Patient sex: F
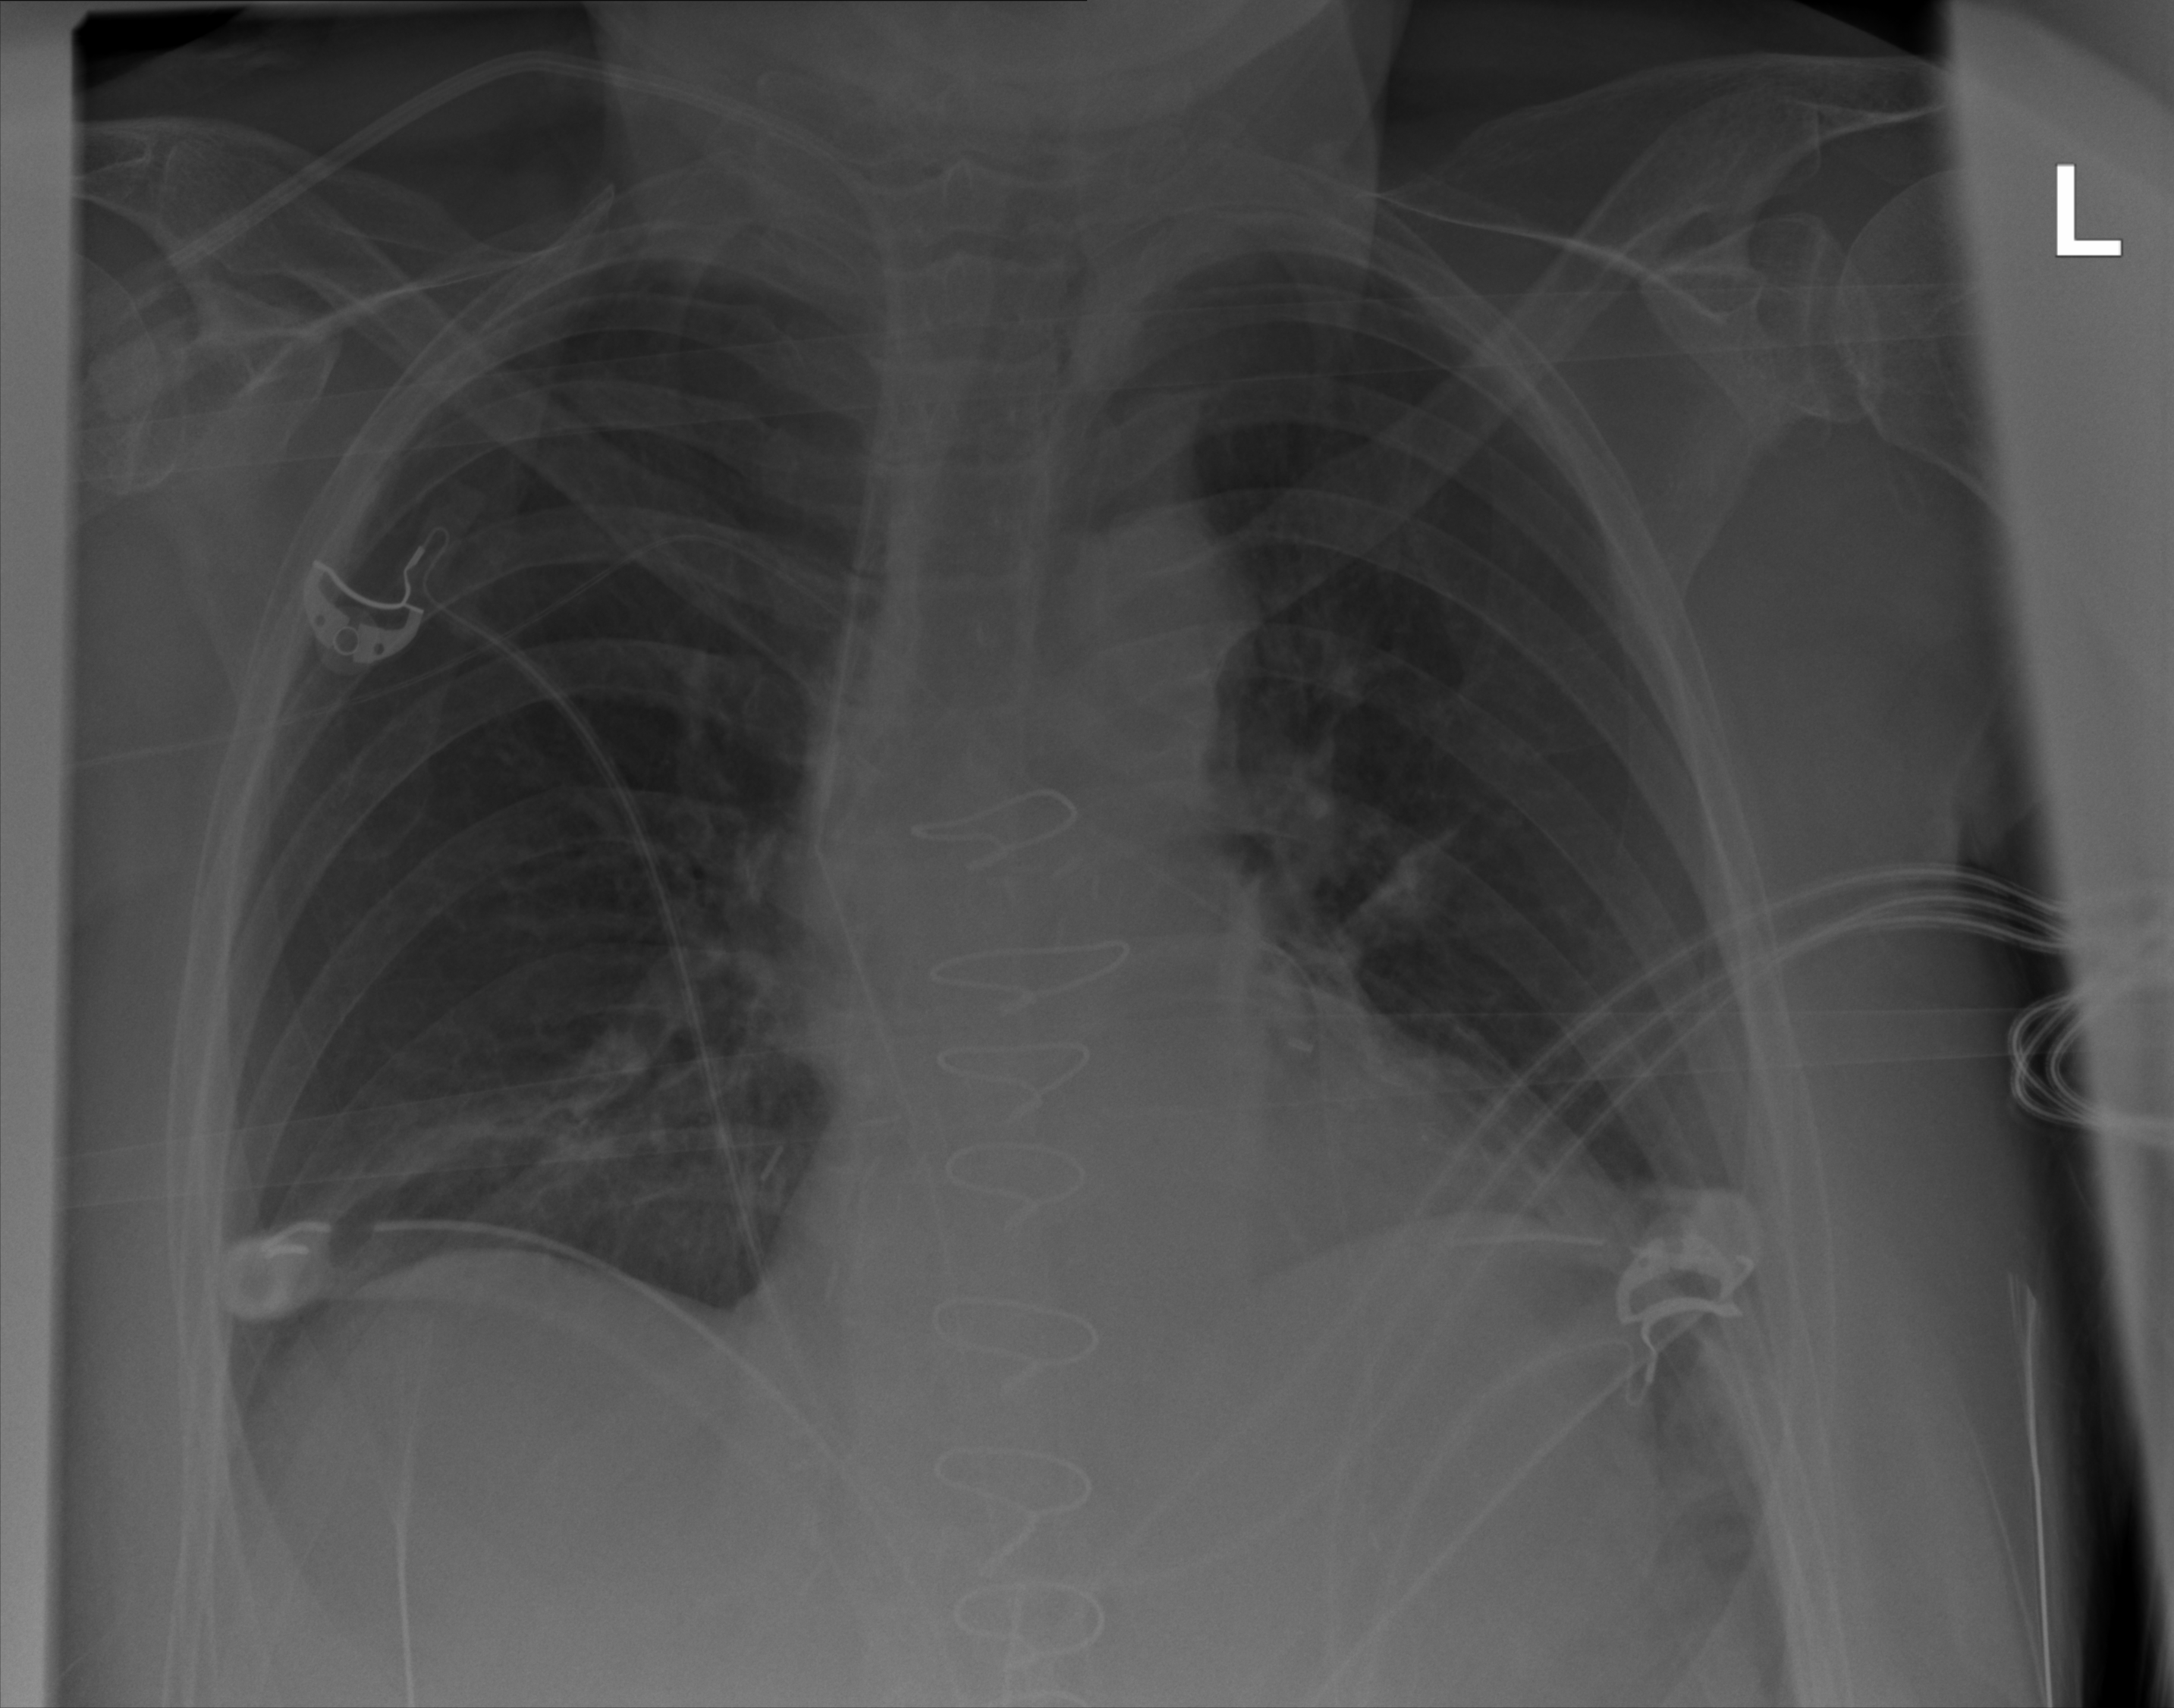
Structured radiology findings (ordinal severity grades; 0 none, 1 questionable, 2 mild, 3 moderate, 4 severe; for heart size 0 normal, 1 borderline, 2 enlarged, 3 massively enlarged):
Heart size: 0
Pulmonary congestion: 0
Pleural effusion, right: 0
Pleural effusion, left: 0
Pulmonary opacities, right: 0
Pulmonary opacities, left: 0
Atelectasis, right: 2
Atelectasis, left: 0